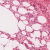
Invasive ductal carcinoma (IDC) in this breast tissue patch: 0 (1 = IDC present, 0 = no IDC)